Interaction volume radius: 10 \u00c5
Interaction volume height: 30 \u00c5
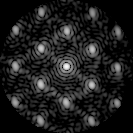
Disorder parameter: 0.2915